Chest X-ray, PA view. Patient: 58 years old, sex F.
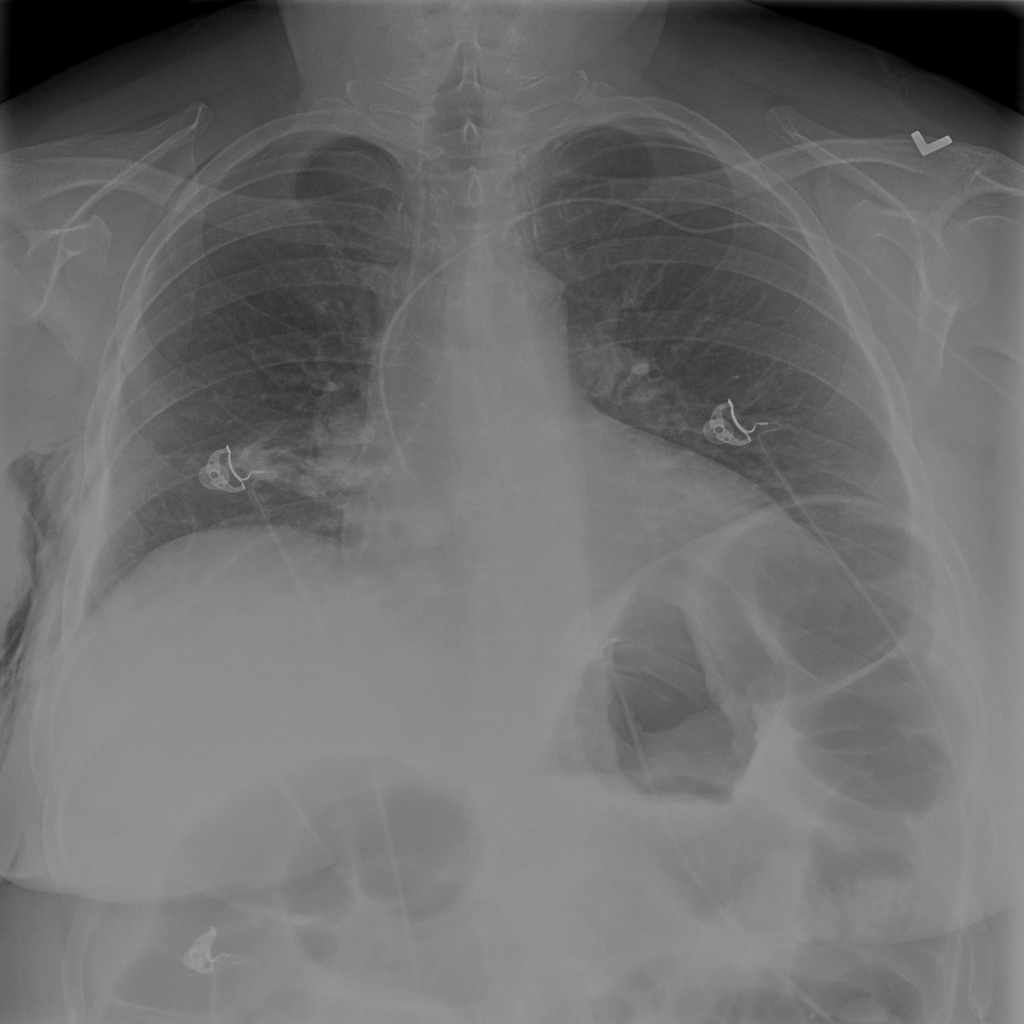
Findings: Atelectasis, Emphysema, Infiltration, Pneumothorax